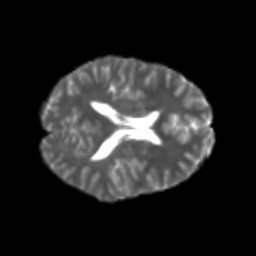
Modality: T2w
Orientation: axial
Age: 20
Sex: male
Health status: healthy
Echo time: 0.074 s